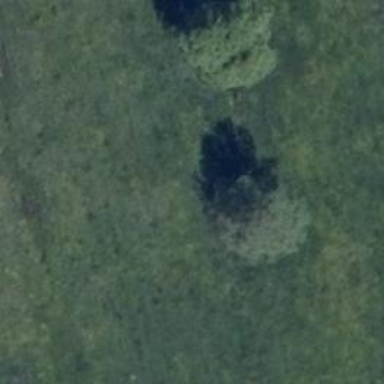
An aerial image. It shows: Beautiful tree in nature.